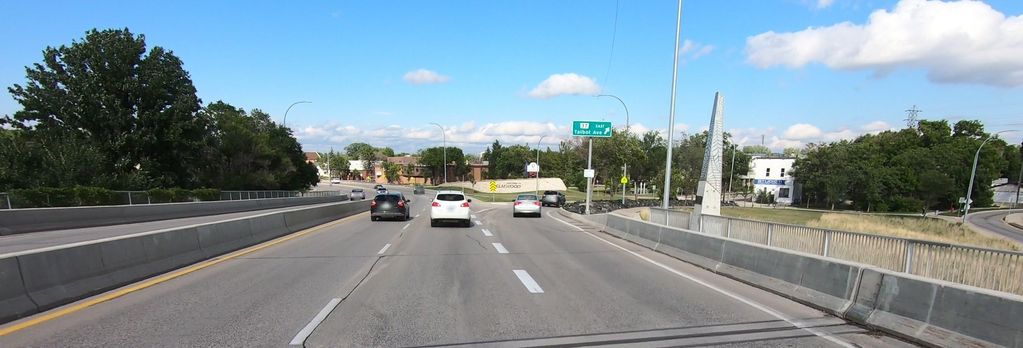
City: winnipeg